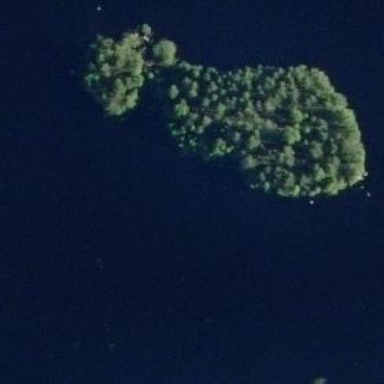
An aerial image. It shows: Islet.